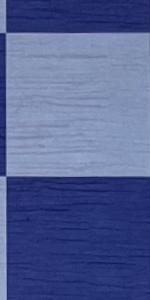
Label: Empty